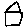
Label: house